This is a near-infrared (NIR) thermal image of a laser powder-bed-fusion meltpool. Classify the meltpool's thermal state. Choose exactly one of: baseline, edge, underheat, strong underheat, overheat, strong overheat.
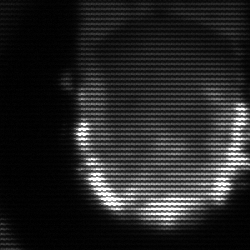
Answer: baseline